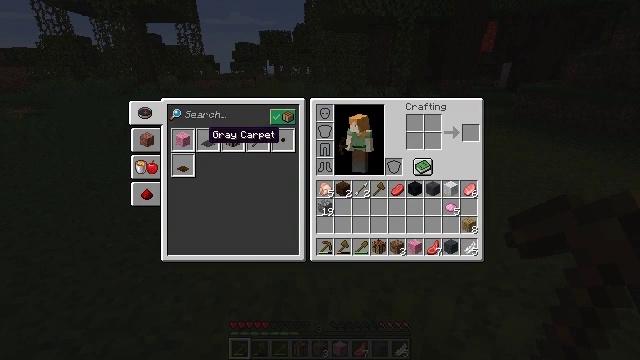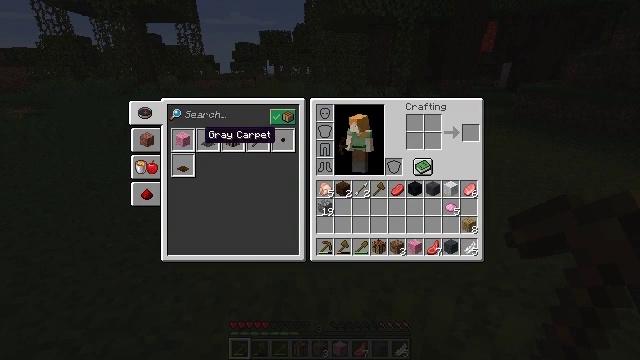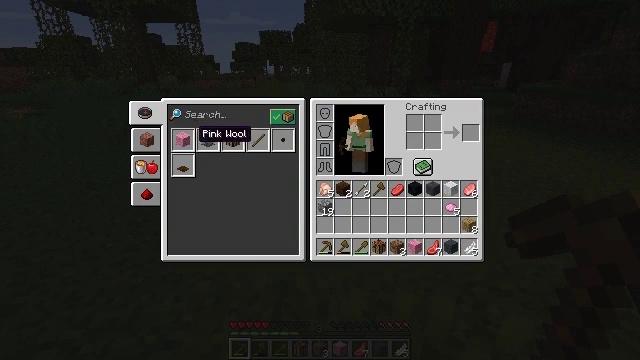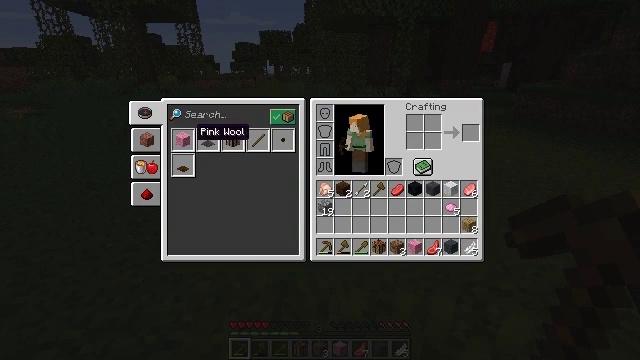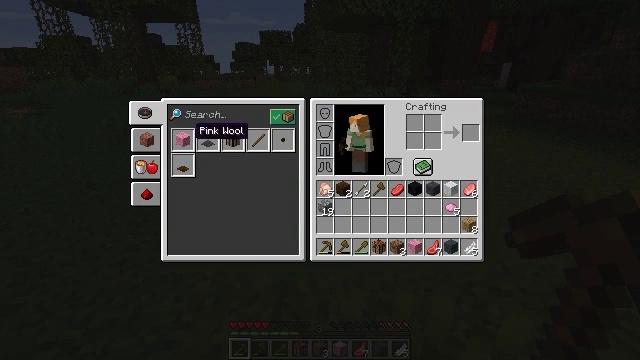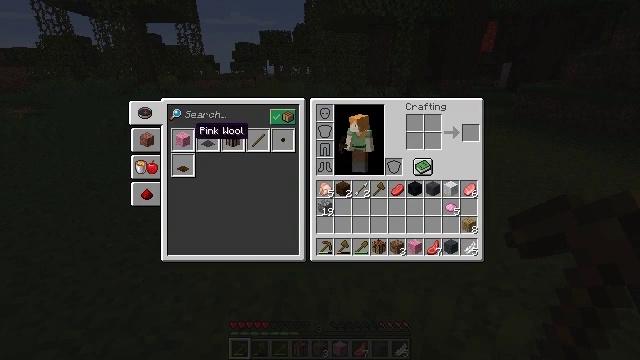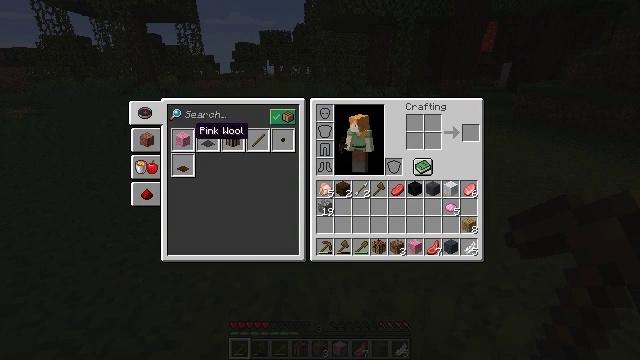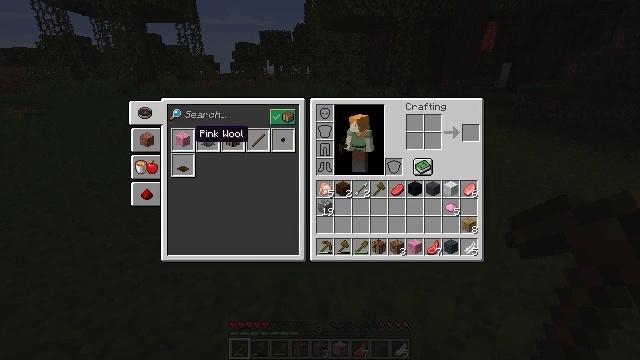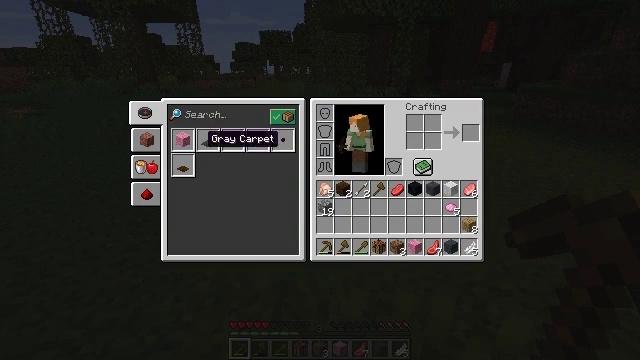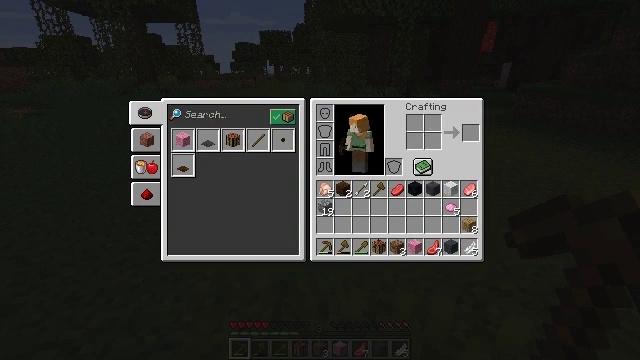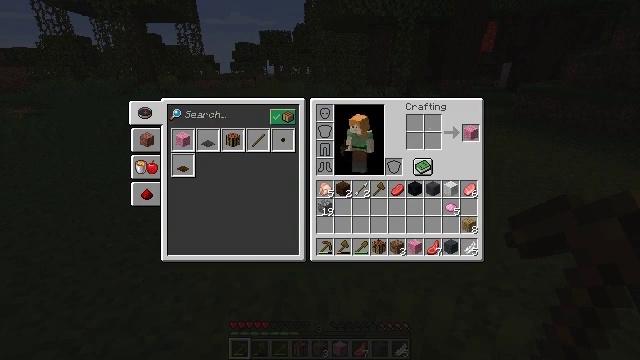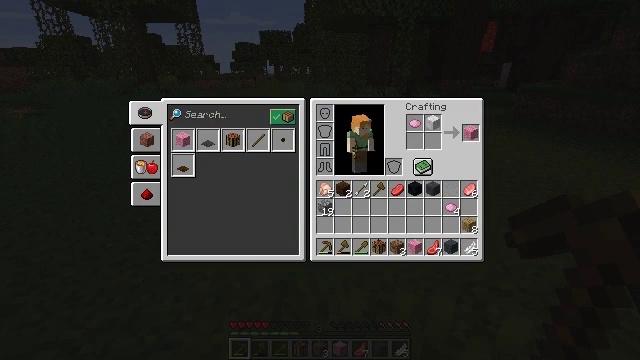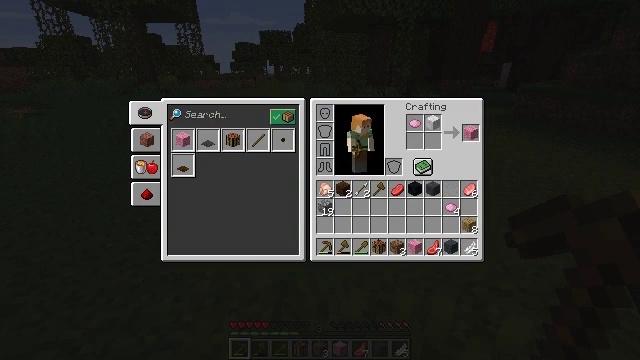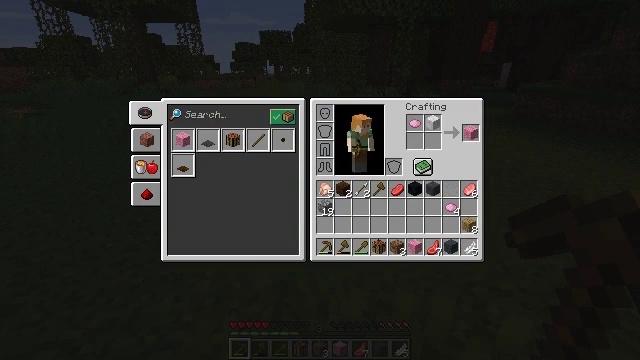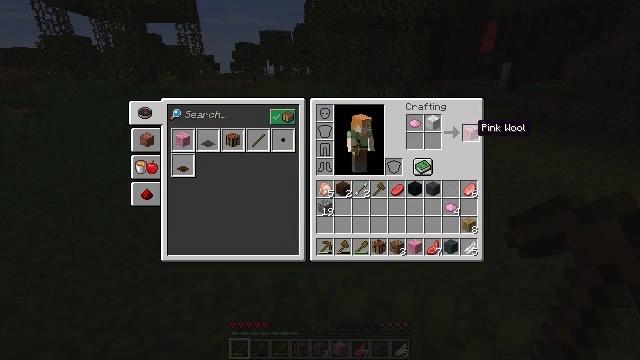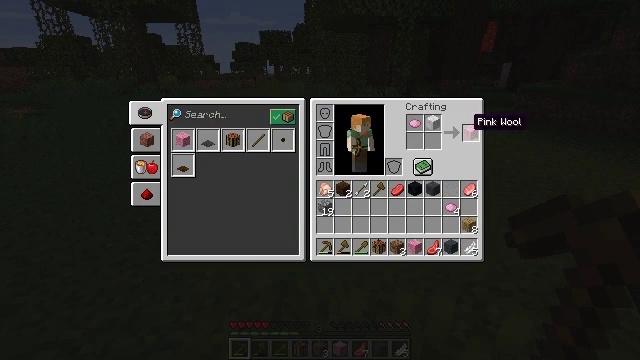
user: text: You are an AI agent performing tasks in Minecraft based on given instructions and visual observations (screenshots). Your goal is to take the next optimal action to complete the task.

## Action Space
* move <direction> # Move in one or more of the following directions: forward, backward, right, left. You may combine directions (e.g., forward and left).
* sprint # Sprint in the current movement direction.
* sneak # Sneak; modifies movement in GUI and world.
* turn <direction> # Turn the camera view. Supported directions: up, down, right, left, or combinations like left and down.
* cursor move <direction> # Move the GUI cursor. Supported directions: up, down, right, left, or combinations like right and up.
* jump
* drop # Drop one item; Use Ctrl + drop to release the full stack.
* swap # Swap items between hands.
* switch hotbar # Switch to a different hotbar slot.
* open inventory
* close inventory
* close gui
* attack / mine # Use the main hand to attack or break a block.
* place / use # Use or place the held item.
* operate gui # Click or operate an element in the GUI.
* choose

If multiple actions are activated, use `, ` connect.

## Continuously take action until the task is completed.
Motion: motion action
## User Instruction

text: Make pink wool using dye and wool.
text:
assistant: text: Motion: sneak
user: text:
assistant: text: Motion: sneak
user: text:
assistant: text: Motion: sneak
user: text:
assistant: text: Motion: sneak
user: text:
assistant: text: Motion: sneak, operate gui
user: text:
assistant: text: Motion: sneak, operate gui
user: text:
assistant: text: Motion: sneak, operate gui
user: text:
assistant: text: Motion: sneak, cursor move right
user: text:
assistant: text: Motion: sneak, cursor move right
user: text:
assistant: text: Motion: sneak, cursor move right
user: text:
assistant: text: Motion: sneak, cursor move right
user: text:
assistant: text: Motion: sneak
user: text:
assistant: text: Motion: sneak
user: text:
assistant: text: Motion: sneak, cursor move up
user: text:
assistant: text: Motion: sneak
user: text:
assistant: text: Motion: sneak
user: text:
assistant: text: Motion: sneak
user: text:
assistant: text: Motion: sneak
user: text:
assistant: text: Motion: sneak
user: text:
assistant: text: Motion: sneak
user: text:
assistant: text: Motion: sneak, operate gui
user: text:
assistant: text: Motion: sneak, operate gui
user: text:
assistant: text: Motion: sneak
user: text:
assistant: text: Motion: sneak, cursor move down
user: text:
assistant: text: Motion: sneak
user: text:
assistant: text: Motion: sneak